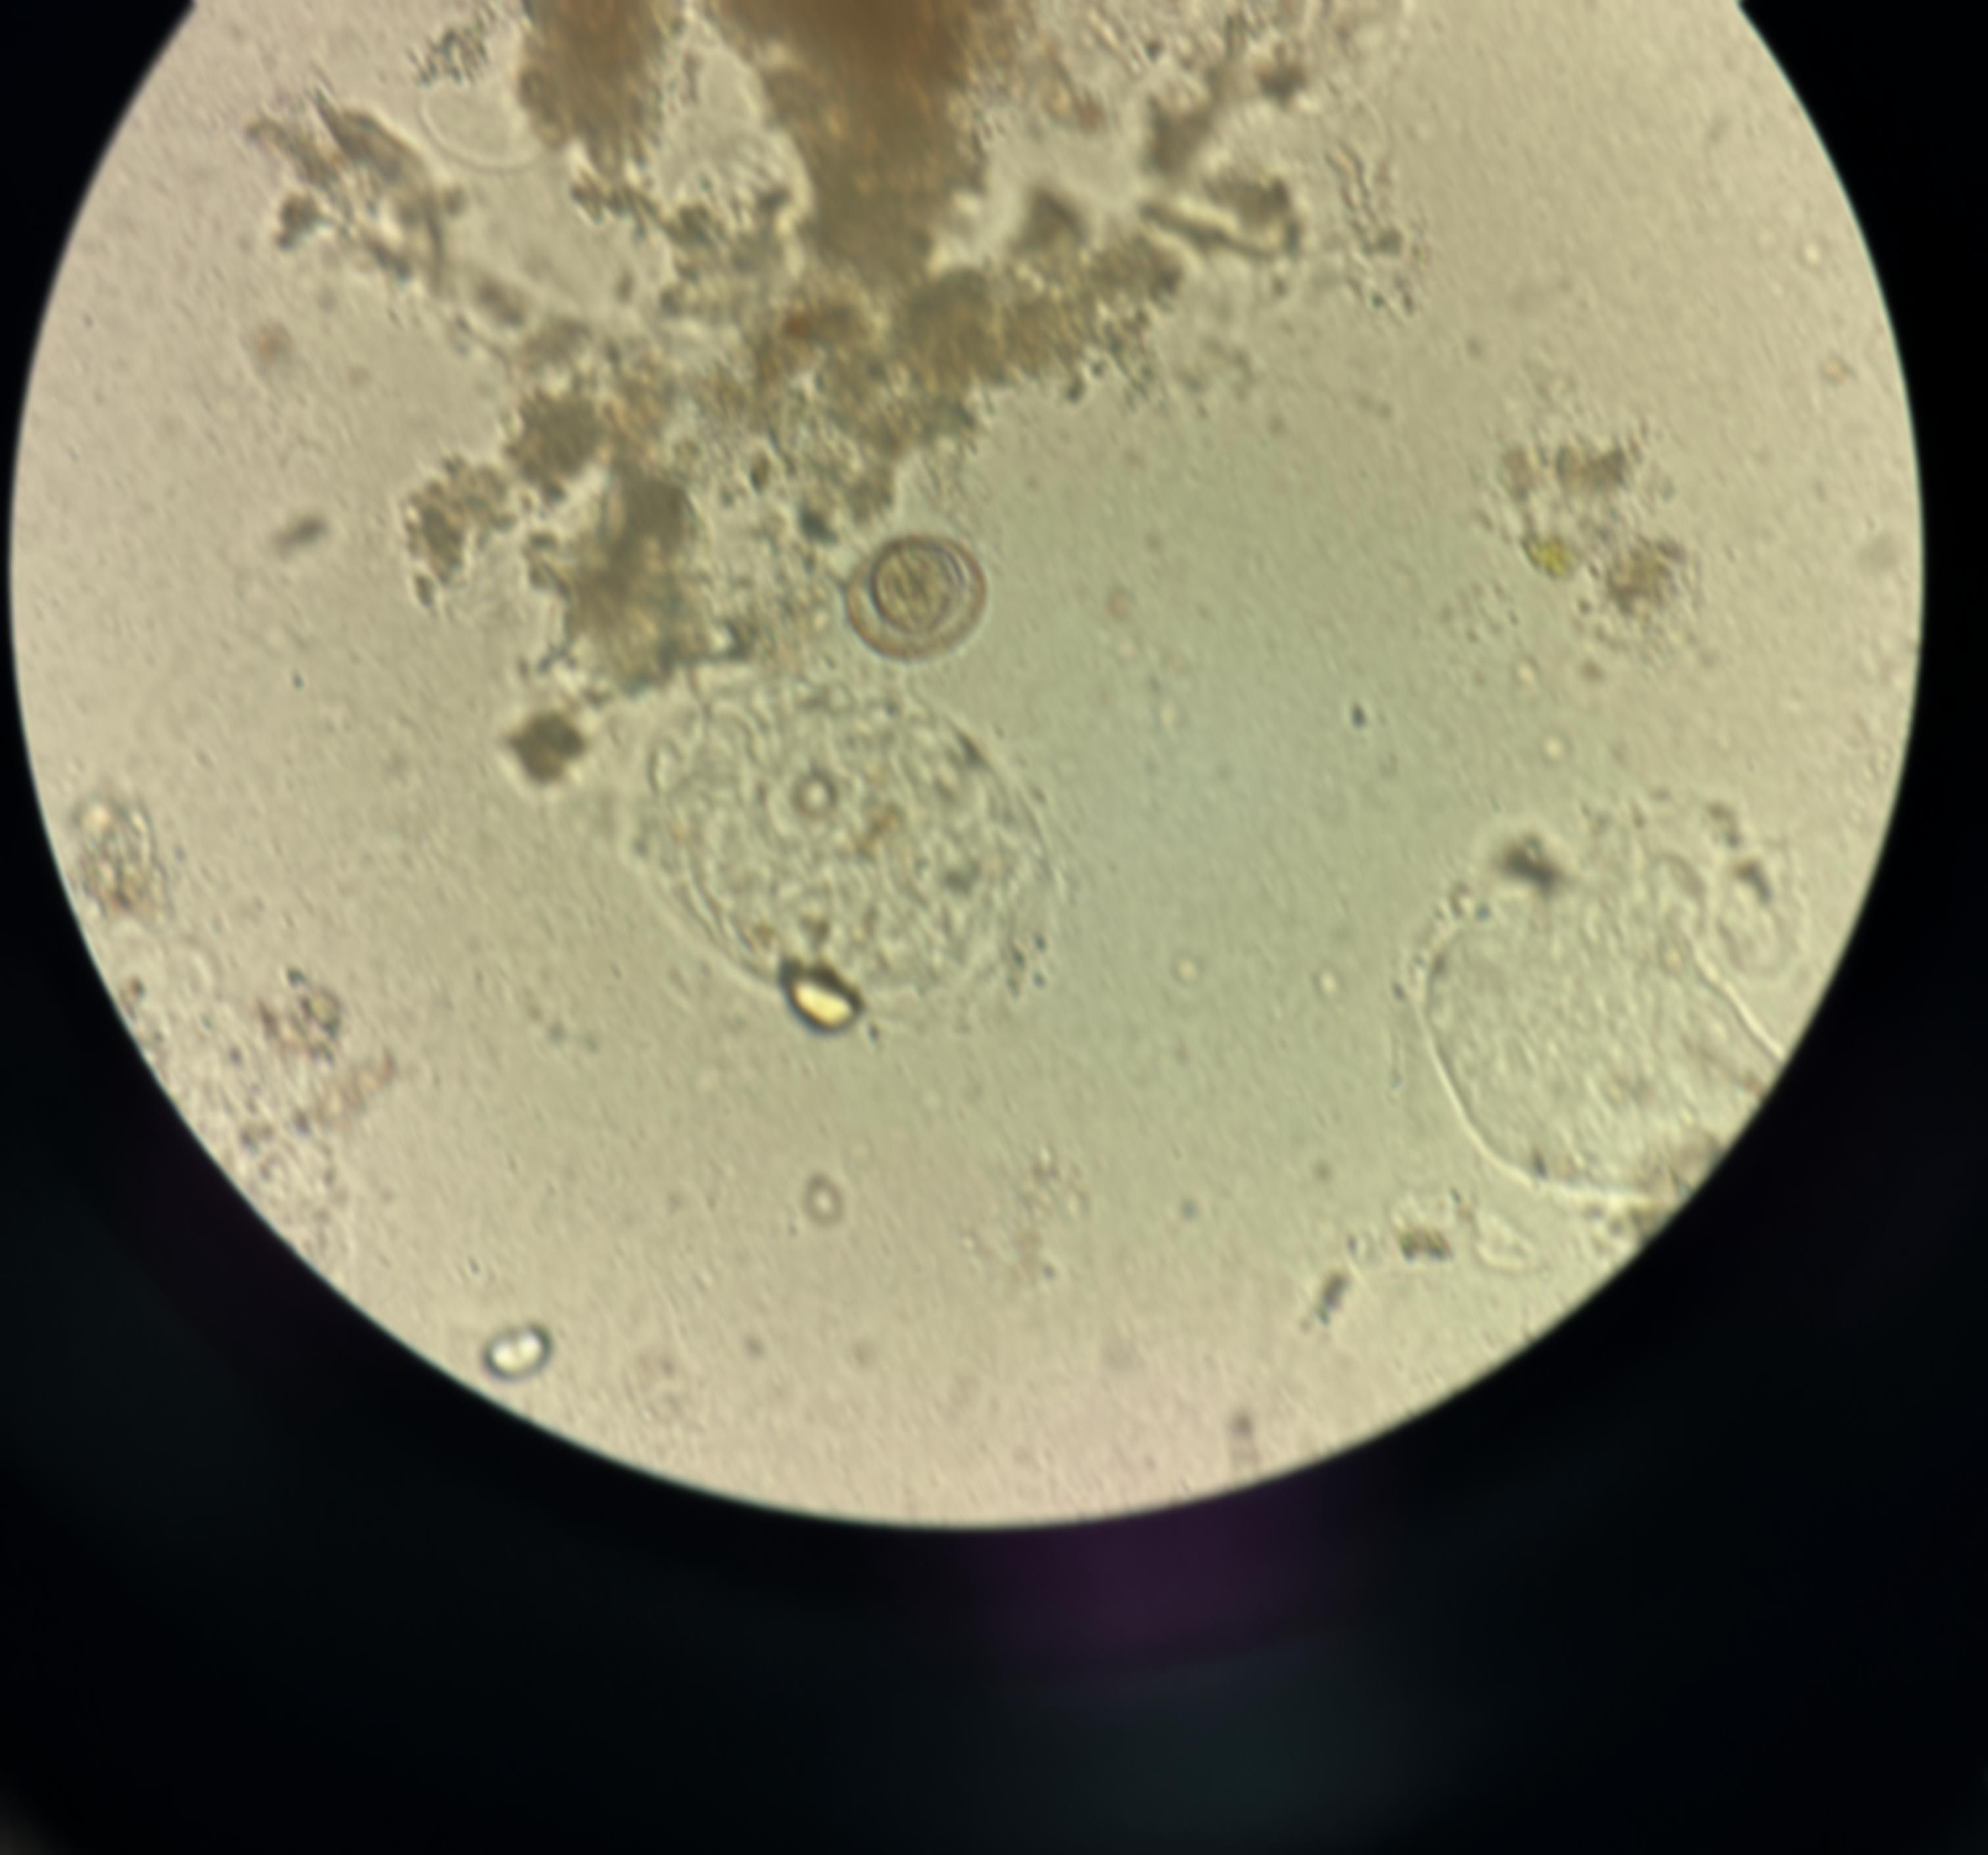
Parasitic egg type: Hymenolepis nana